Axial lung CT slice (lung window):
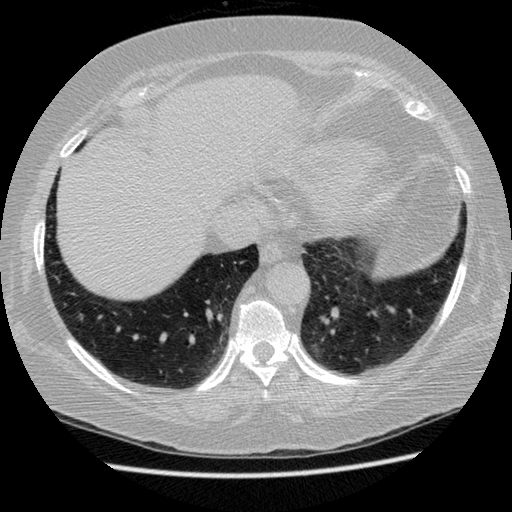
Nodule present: no